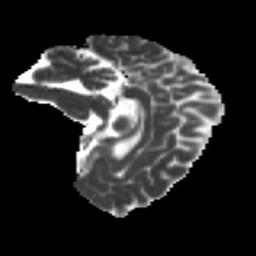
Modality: MD
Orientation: sagittal
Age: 43
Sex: female
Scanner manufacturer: ge
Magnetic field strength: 3 T
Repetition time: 7.8 s
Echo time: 0.0608 s